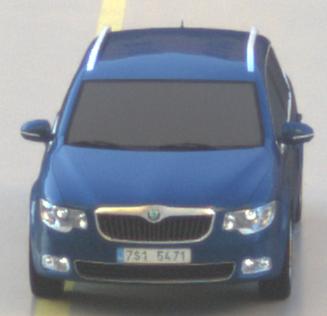
Make: Skoda
Model: Superb Combi 1.4 TSI
Detailed model: Superb (II) Combi
Model produced from: 2010/01
Model produced until: 2011/10
Doors: 5
Color: blue
Road condition: wet road
Daytime: sunrise or sunset
Contrast: medium contrast